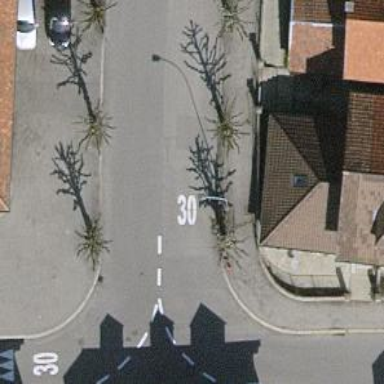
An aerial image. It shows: Asphalt road in residential area.